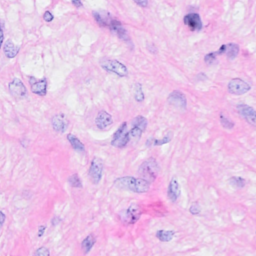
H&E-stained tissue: Breast